Interaction volume radius: 10 \u00c5
Interaction volume height: 15 \u00c5
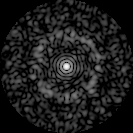
Disorder parameter: 0.8099